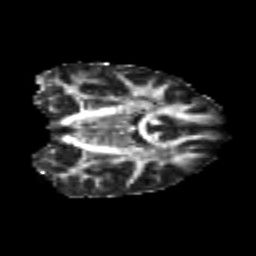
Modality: FA
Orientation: coronal
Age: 24
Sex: female
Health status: healthy
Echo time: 0.074 s